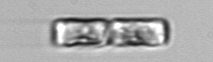
Label: Guinardia_delicatula